Question: I want to get the edit row ID on Edit button click on kendo grid.

When i click on the edit button i want to get "Document Type ID" which is shown in the grid and it has to be hidden in the original grid(primary key of datasource). I have shown it to clarify my issue.
below event fires on edit click but I have not been able to get the ID of that particular row.
'''
$("#grid").data("kendoGrid").bind("edit", function (e) {
var grid = $("#grid").data("kendoGrid");
});
@(Html.Kendo().Grid((IEnumerable<Doc.Web.Models.Common.DocumentTypeModel>)Model.lst_DocumentType)
.Name("grid")
.Columns(columns =>
{
columns.Bound(o => o.DocumentTypeID).Visible(false);
columns.Bound(o => o.DocumentType).Title("Document Type");
columns.Bound(o => o.DocumentTypeDescription).Title("Description");
columns.Command(command => { command.Edit(); command.Destroy(); }).Width(182);
})
.ToolBar(toolbar => toolbar.Create())
.Editable(editable => editable.Mode(GridEditMode.InLine))//.TemplateName("DocumentType_template"))
.Pageable()
.Sortable()
.Filterable()
.DataSource(dataSource => dataSource
.Ajax()
.PageSize(20)
.Events(events => events.Error("error_handler"))
.Model(model => model.Id(p => p.DocumentTypeID))
.Create(update => update.Action("EditingInline_Create", "DocumentType").Data("additionalInfo"))
.Read(read => read.Action("EditingInline_Read", "DocumentType").Data("additionalInfo"))
.Update(update => update.Action("EditingInline_Update", "DocumentType").Data("additionalInfo"))
.Destroy(update => update.Action("EditingInline_Destroy", "DocumentType").Data("additionalInfo"))
)
)
'''
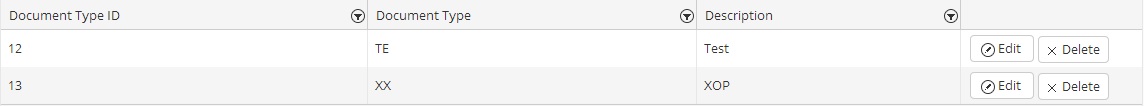
Answer: Inside the event of the Grid you can get reference to the row model via the arguments object.
'''
function onEdit(e){
alert(e.model.DocumentTypeID);
}
'''